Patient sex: F
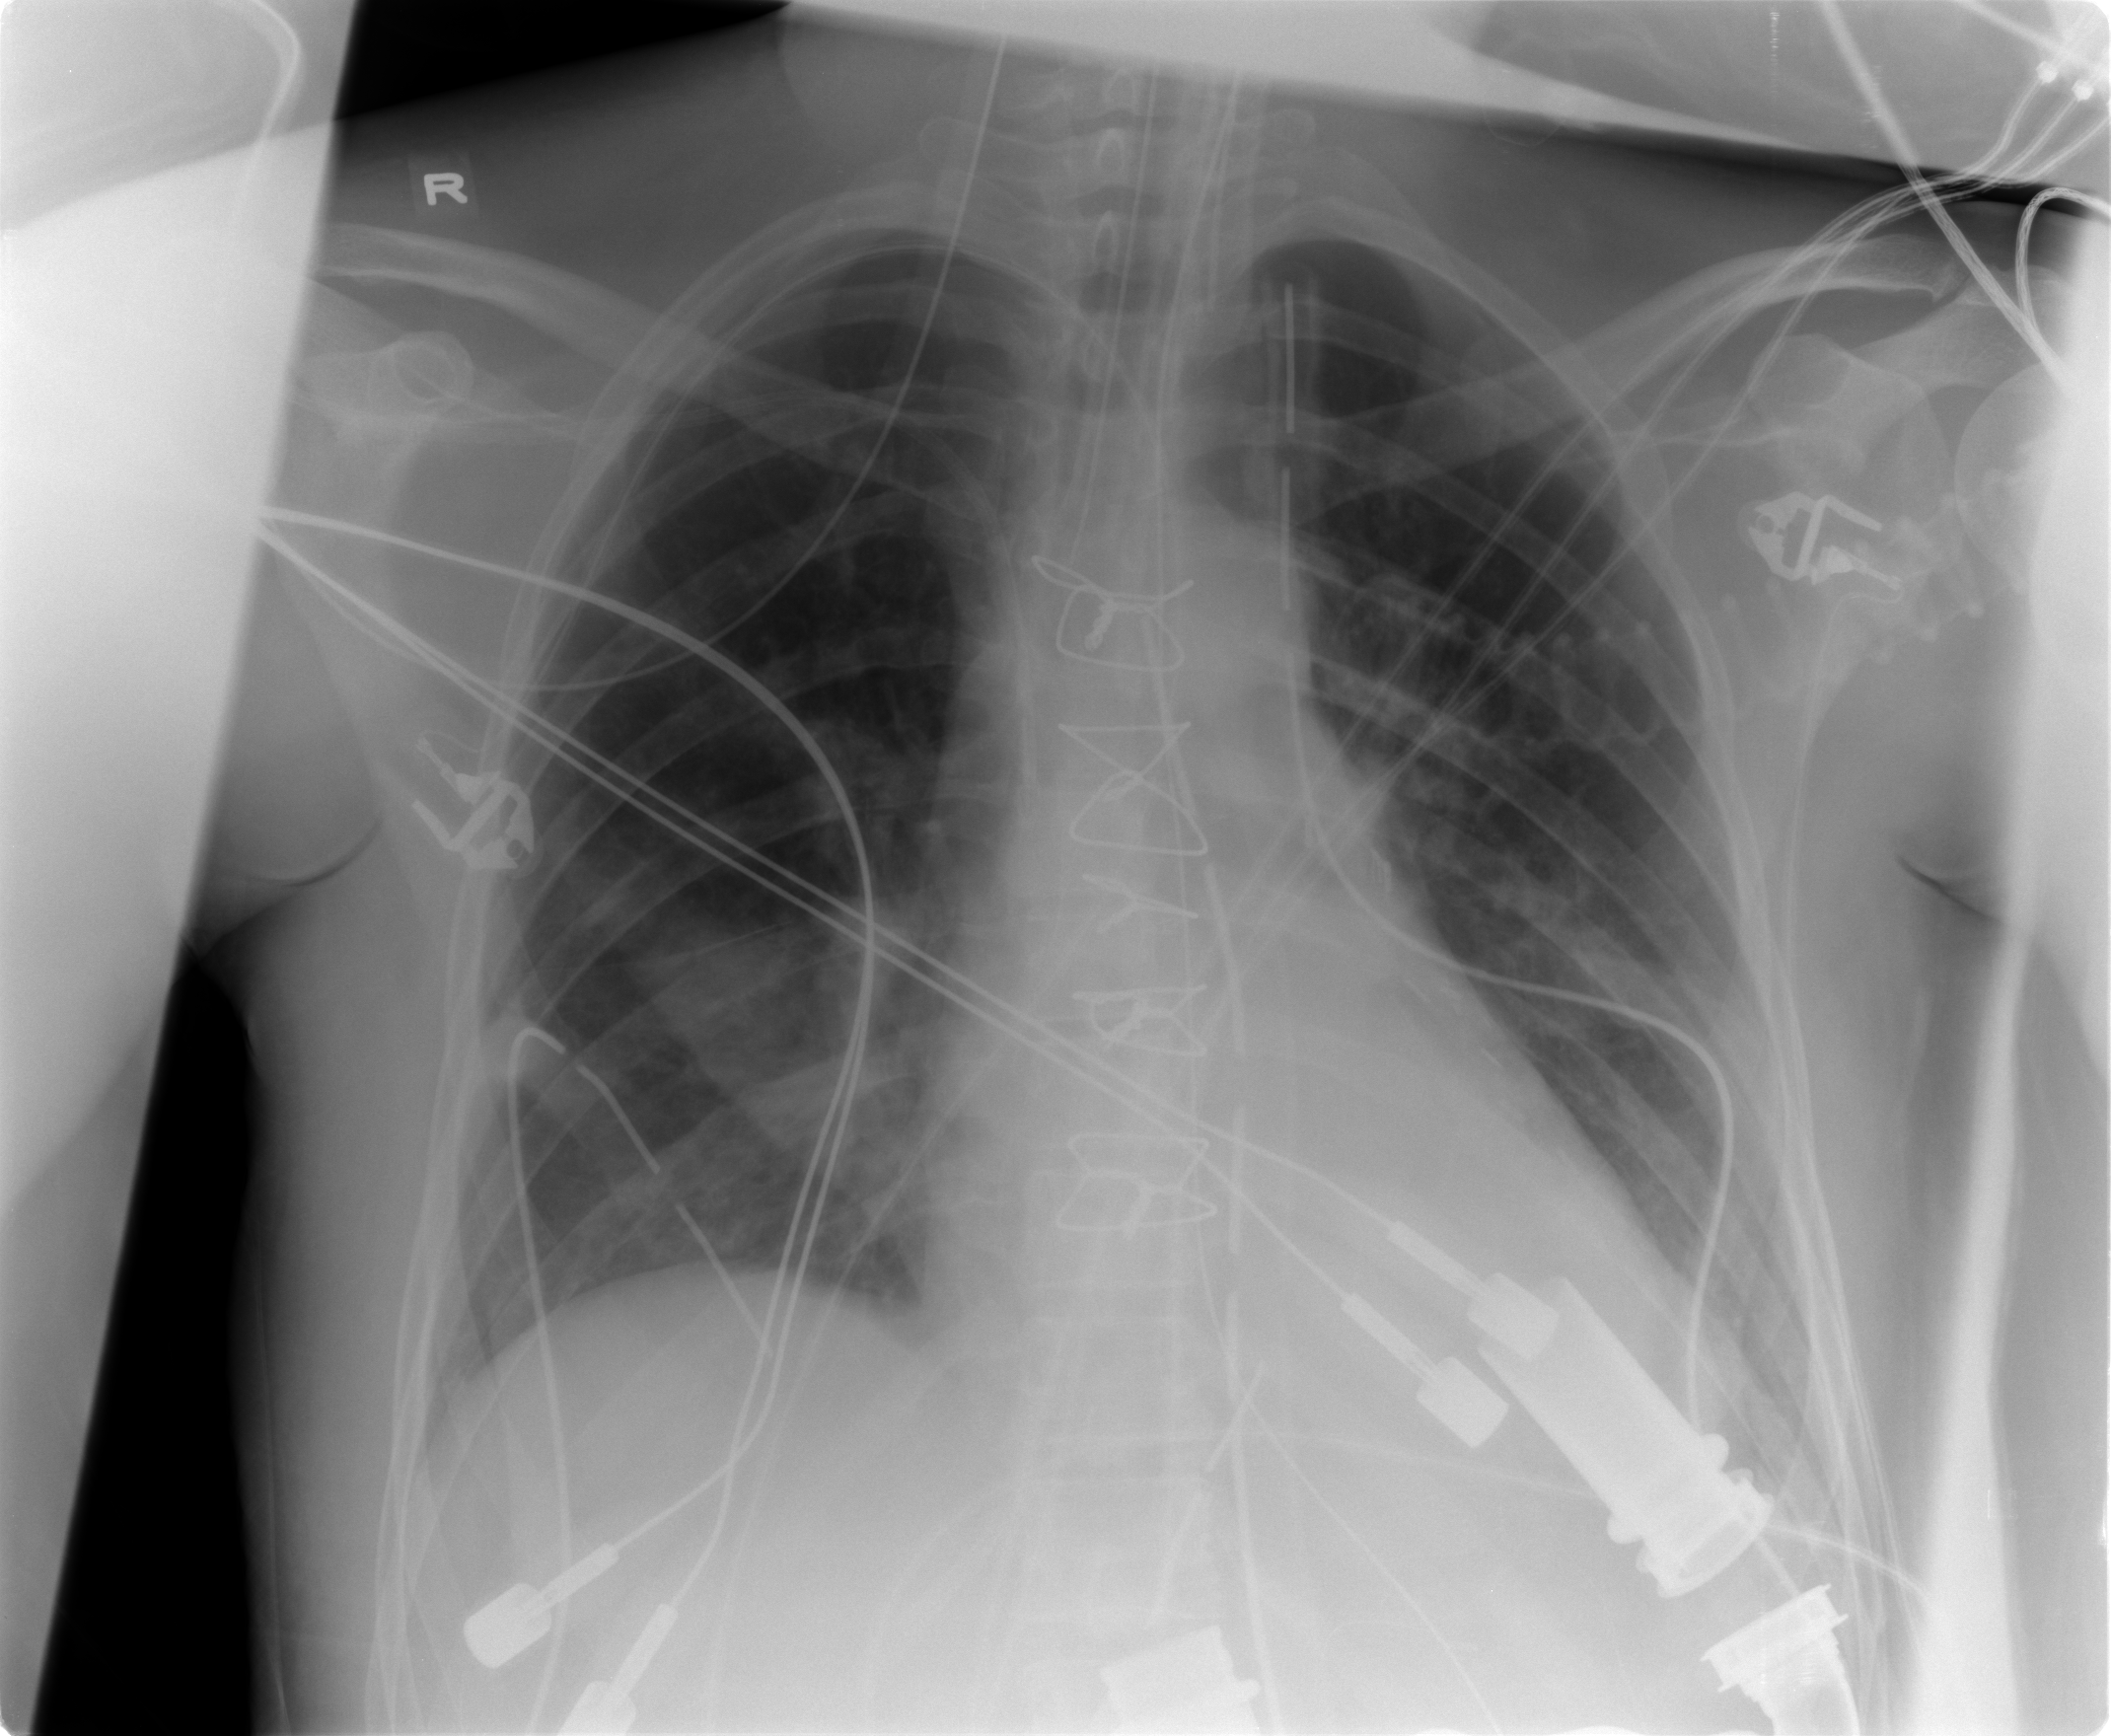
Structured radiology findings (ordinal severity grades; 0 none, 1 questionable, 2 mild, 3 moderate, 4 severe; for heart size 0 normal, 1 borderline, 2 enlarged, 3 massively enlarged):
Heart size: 0
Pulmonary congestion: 0
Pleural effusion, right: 0
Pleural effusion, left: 1
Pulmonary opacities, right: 1
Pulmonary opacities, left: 0
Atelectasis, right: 2
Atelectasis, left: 1